Question: How to "set up" a paint to accomplish the "second" image above?
'''
paint.setColor(Color.BLACK);
canvas.drawText(strValue, x, y, paint);
'''

First Image: text all in black as result of that code above.
Second Image: better constrat to backgroud colors (edited with graphic editor just to illustrate here)
Note that "31" is partially black and partially white (but it could be any other color with a better contrast to red, as "36" could be to blue).
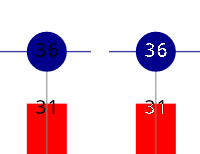
Answer: You could draw with <URL>.